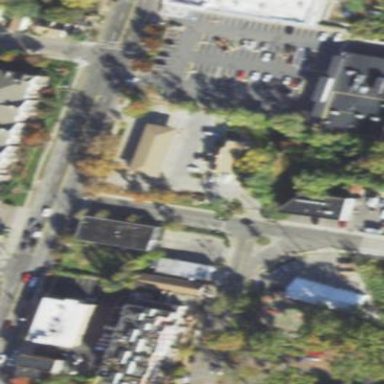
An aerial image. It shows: Retail area.